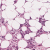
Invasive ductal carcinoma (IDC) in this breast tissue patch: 1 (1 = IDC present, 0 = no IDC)